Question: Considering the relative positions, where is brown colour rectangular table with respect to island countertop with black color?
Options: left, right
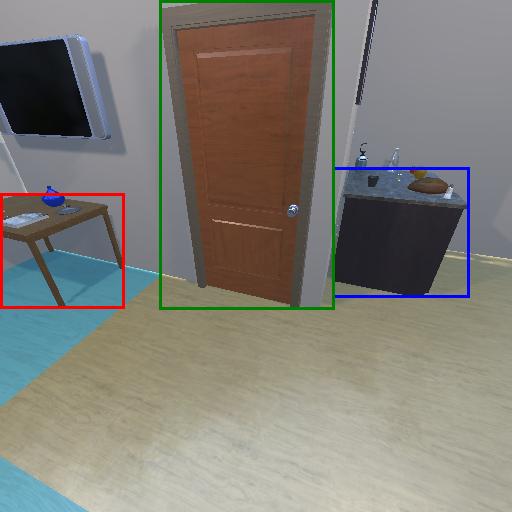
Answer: left